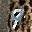
Label: 9